Field crop: tomato
Growth stage: 2
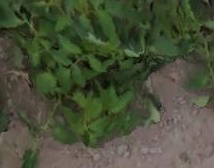
Species: tomato